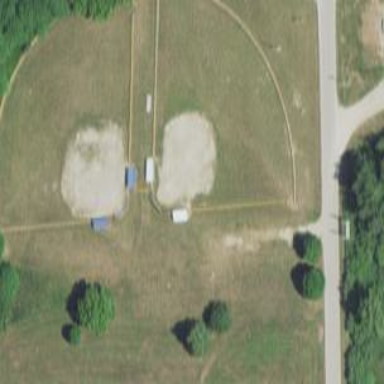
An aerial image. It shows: Baseball pitch for leisure land activities.